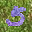
Label: 5